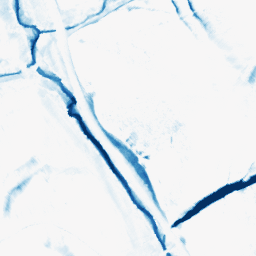
Category: morphological
Decomposition family: morphological_diamond
Decomposition parameters: operation: closing
radius: 10
Upsampling method: lanczos
Upsampling parameters: scale: 4
Upsampling scale: 4